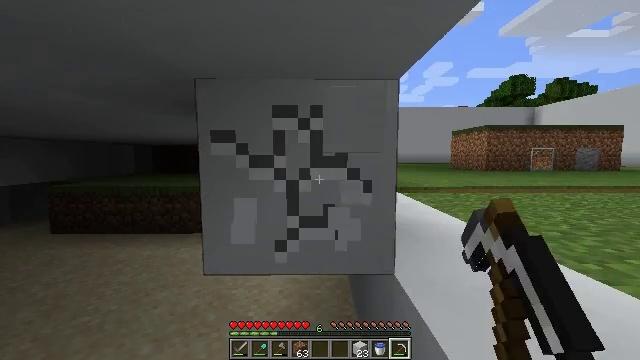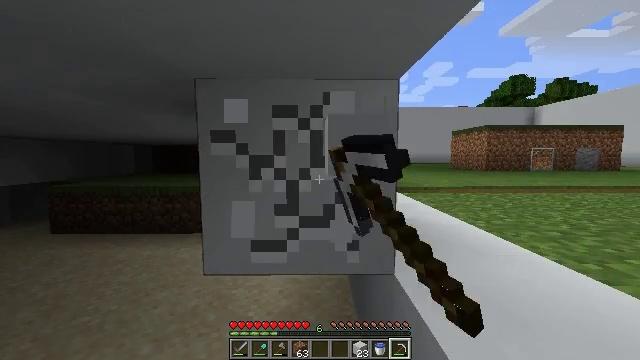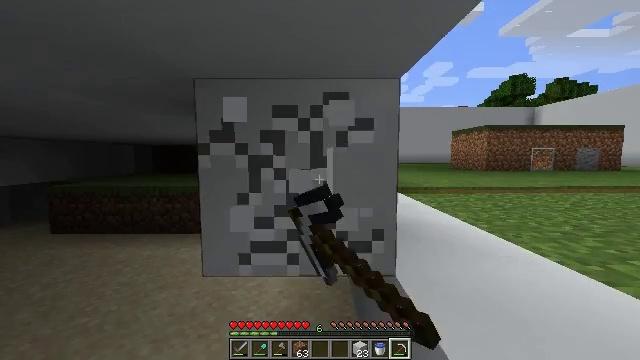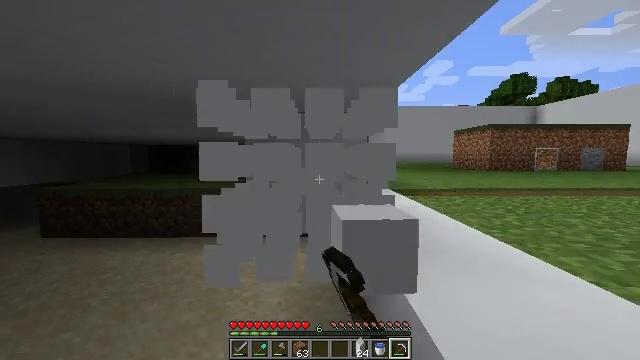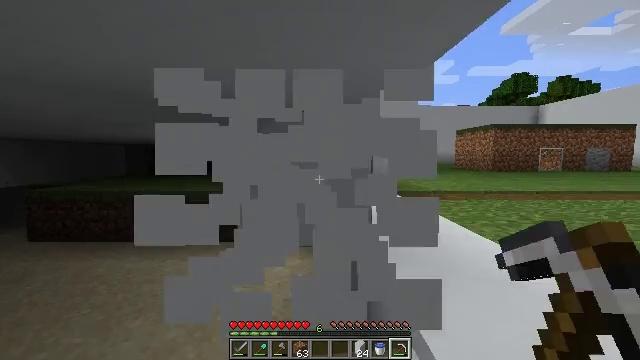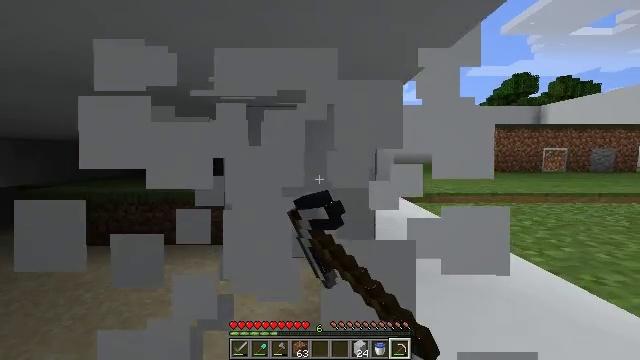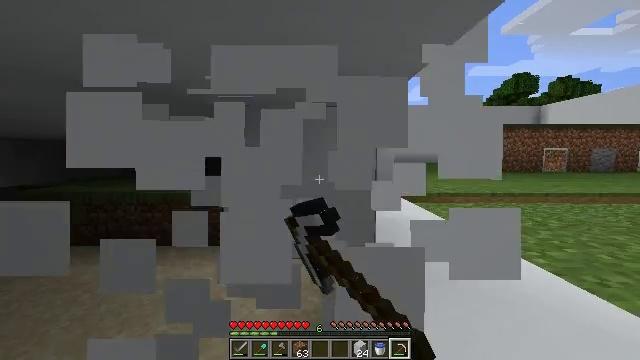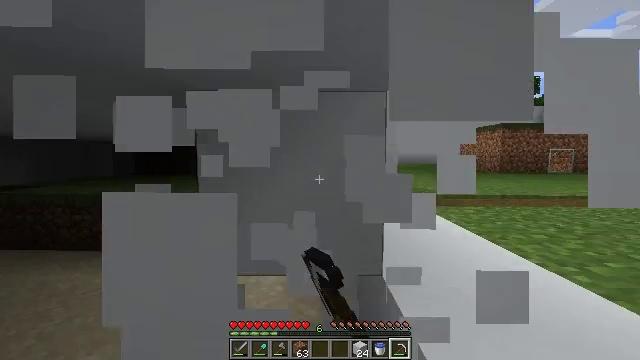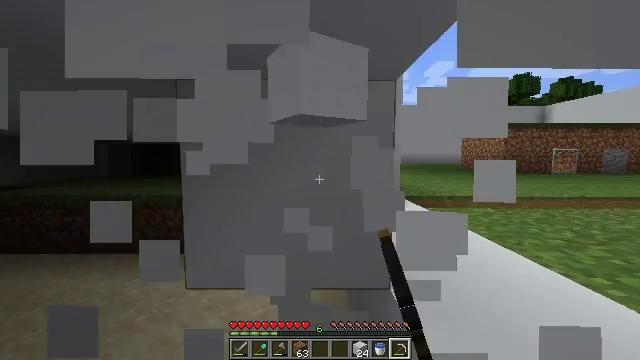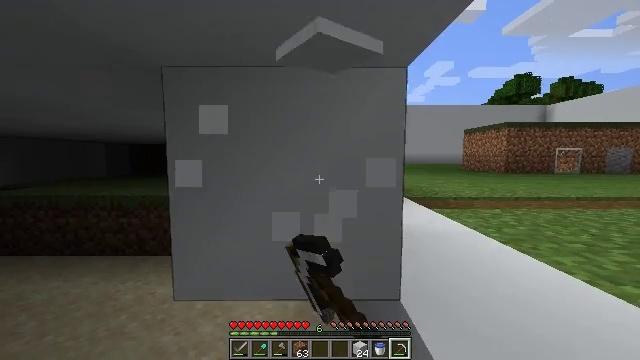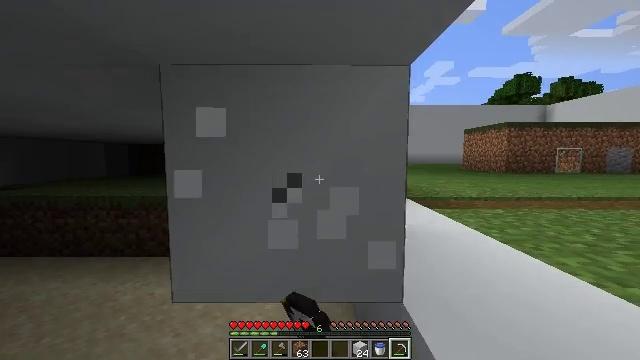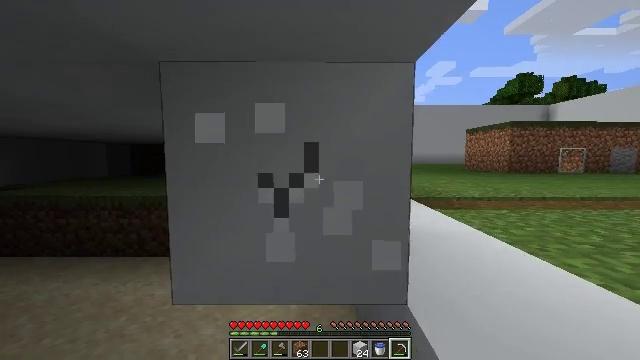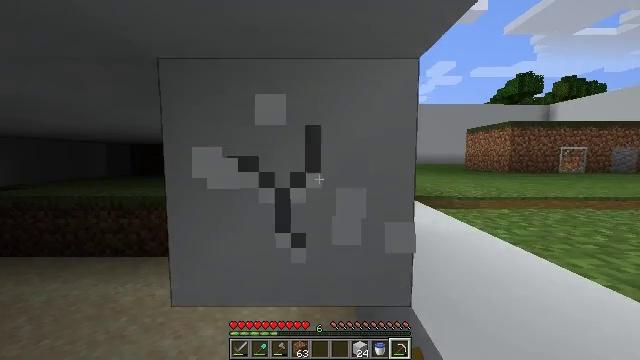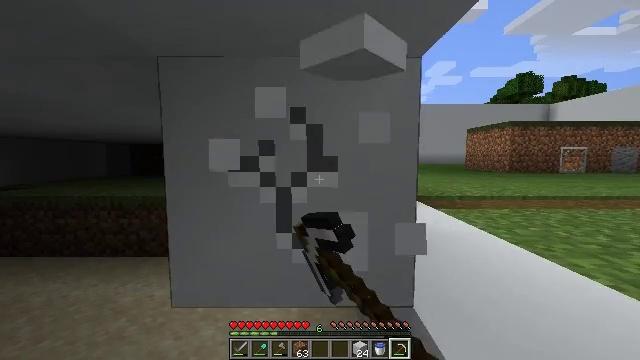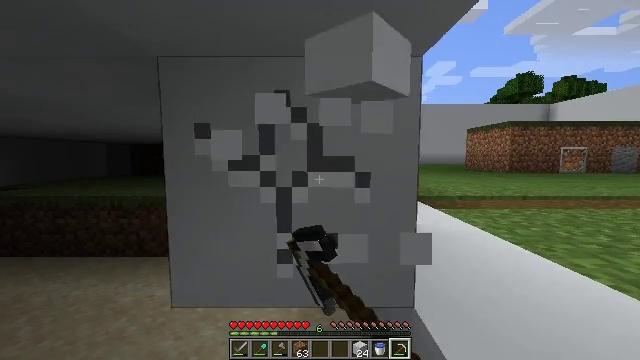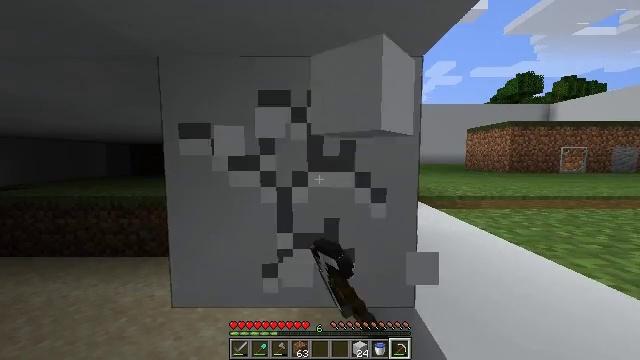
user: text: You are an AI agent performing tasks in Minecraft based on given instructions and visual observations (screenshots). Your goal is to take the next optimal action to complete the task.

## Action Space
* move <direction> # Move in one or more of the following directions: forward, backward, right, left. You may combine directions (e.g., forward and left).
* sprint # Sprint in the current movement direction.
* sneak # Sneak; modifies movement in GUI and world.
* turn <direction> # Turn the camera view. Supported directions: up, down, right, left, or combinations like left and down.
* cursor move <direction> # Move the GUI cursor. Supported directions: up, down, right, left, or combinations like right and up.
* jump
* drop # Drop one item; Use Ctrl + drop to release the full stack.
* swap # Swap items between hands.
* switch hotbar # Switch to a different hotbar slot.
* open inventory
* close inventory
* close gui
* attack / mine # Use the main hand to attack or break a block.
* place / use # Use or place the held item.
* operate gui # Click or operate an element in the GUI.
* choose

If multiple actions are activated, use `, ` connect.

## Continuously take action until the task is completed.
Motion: motion action
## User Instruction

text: Attack the white concrete block to obtain it.
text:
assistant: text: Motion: attack / mine
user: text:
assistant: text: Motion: move forward, attack / mine
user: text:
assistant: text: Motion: move forward, attack / mine
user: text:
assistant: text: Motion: move forward, attack / mine
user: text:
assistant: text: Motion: move forward, attack / mine
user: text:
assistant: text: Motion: move forward, attack / mine
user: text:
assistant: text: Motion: move forward, attack / mine
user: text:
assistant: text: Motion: attack / mine
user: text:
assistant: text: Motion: attack / mine
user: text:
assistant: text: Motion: attack / mine
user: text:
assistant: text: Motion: attack / mine
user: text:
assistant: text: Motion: attack / mine
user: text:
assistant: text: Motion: attack / mine
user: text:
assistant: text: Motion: attack / mine
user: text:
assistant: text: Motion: attack / mine
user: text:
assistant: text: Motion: attack / mine
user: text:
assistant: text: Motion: attack / mine
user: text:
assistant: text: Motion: attack / mine
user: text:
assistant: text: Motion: attack / mine
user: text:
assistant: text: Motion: attack / mine
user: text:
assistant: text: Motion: attack / mine
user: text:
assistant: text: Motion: attack / mine
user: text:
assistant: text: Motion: attack / mine
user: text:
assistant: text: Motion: attack / mine
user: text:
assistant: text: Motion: attack / mine
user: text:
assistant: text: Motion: attack / mine
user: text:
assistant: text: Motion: attack / mine
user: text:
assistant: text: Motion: attack / mine
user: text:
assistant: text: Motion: attack / mine
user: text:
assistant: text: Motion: move forward, attack / mine